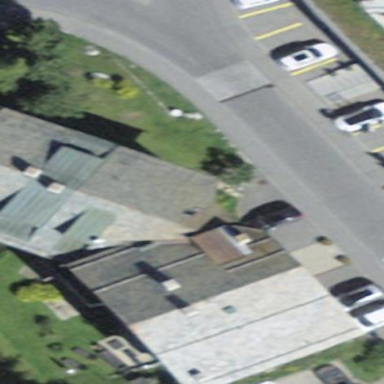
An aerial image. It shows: Hotel building.